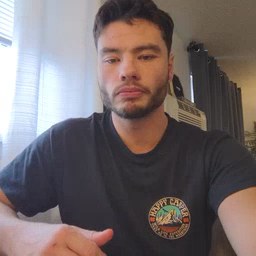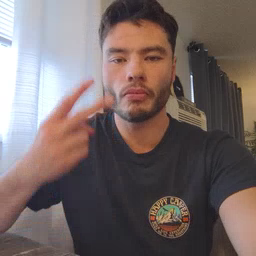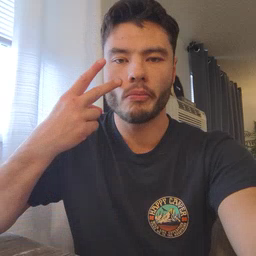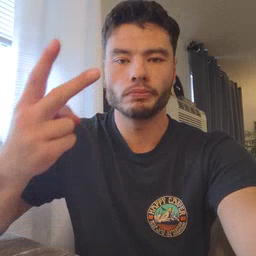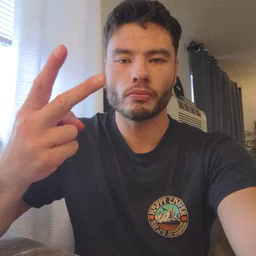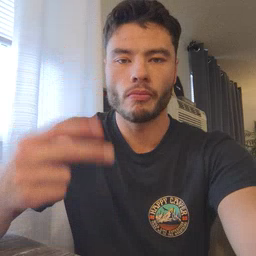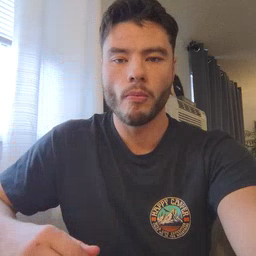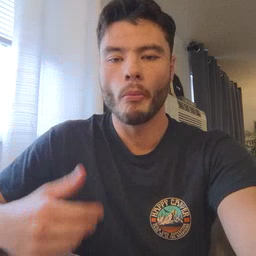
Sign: see